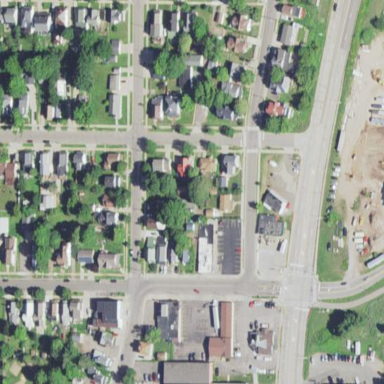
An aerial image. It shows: Sidewalk.